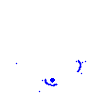
Particle: electron